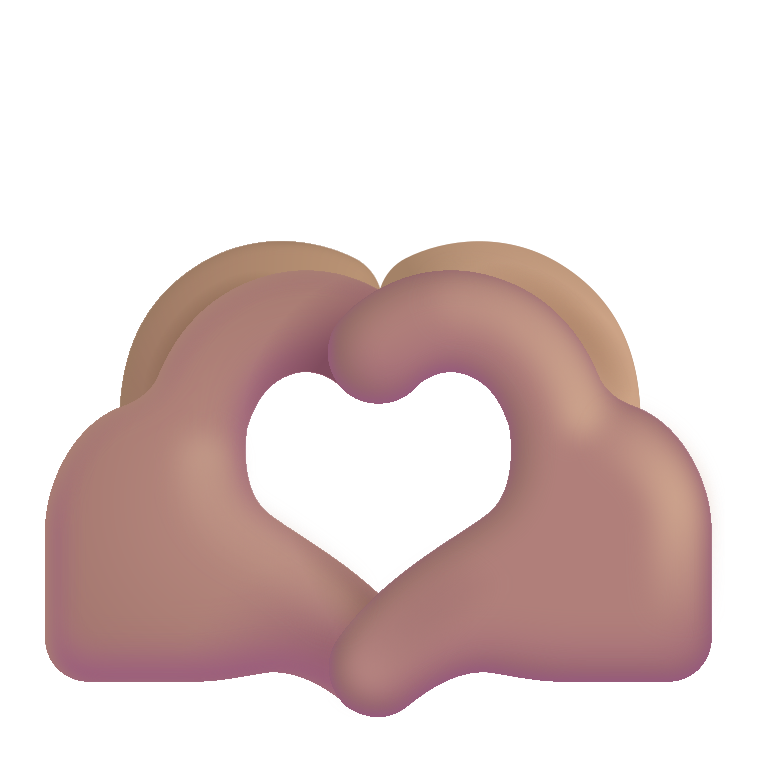
heart hands color